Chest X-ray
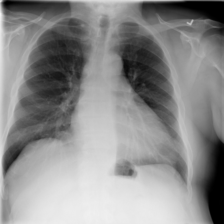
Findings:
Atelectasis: negative
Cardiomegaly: negative
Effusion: negative
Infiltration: negative
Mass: negative
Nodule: negative
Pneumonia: negative
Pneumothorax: negative
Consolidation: negative
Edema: negative
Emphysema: negative
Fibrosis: negative
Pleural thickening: negative
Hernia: negative